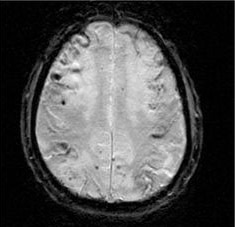
Label: notumor